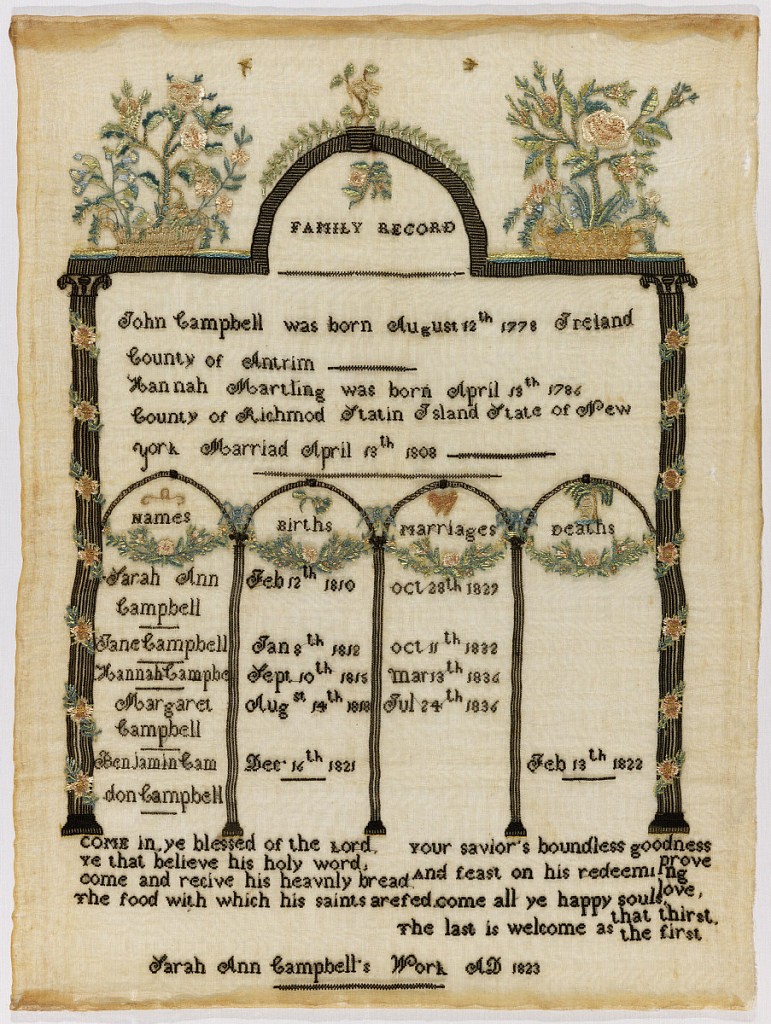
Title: Family register sampler
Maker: Sarah Ann Campbell, American, b. 1810
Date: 1823
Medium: silk and metal thread embroidery on cotton foundation Technique: embroidered in cross, stem, and satin stitches on plain weave foundation
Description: In a columnar framework trimmed with garlands of roses, a register of the names, births, marriages and deaths of the children of John Campbell and Hannah Martling.  Baskets of flowers appear at the top; a verse and inscription at the bottom:
Come in, ye blessed of the Lord
Ye that believe his holy word
Come and recive (sic) his heavenly bread
The food with which his saints are fed
Your savior's boundless goodness prove
And feast on his redeeming love
Come all ye happy souls that thirst
The last is welcome as the first